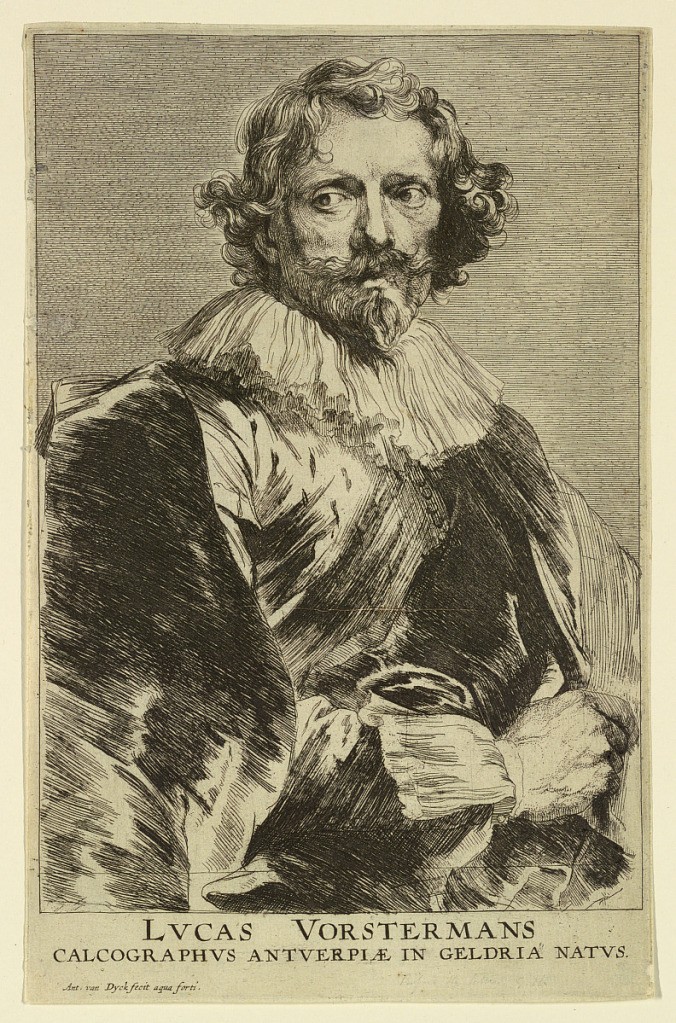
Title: Portrait of Lucas Vorsterman I, from the Icones Principum Virorum
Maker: Anthony van Dyck, Netherlandish, 1599 – 1641
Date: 1630–1641
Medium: Etching and engraving on laid paper
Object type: Print
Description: Portrait of a man (Lucas Vorsterman [1624-after 1651/52]), the figure turned toward right; the head facing almost frontally, looking left. He wears a cloak, and his right hand is visible grasping it. Inscription below: "LVCAS VORSTERMANS CALCOGRAPHVS ANTWERPIAE IN GELDRIA NATVS." At lower left: "Ant. van Dyck fecit aqua forti."